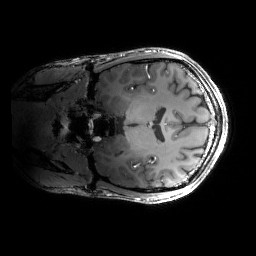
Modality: T1w
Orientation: coronal
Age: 32
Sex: male
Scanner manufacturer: siemens
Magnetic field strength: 6.98 T
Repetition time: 2.37 s
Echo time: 0.00231 s